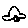
Label: car